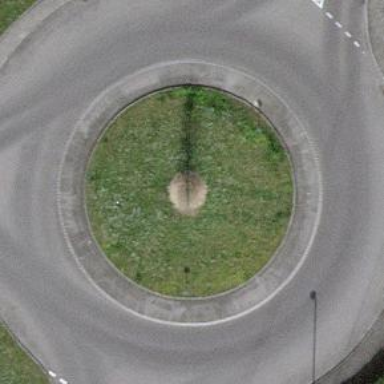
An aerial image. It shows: Unclassified asphalt road with roundabout junction.